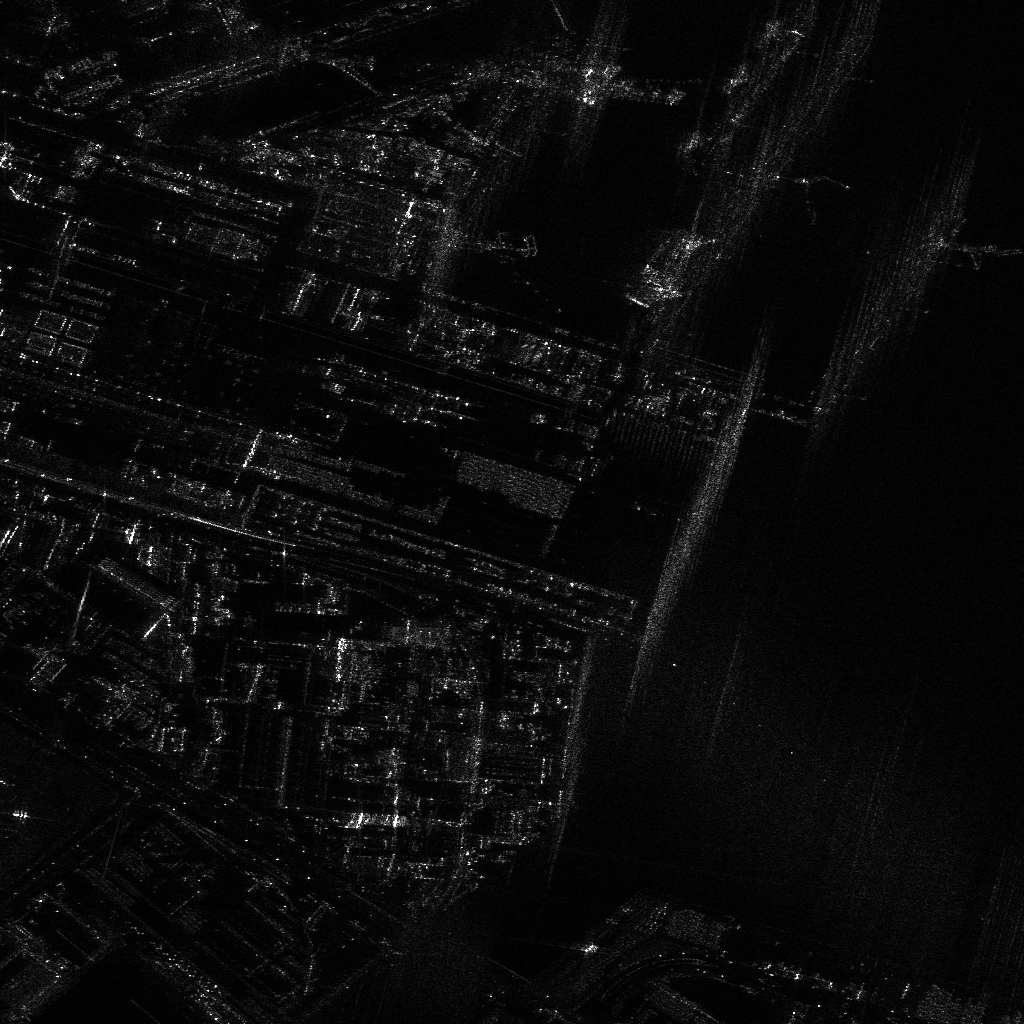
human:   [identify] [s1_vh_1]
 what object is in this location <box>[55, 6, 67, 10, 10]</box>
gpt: <ref>1 large container at the top</ref>

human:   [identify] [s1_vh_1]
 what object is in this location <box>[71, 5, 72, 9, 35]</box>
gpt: <ref>1 medium container at the top right</ref>

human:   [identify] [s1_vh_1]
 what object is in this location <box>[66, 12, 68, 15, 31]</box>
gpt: <ref>1 medium container at the top</ref>